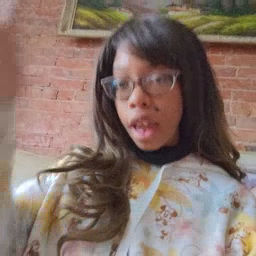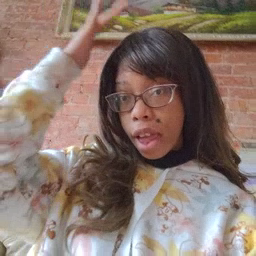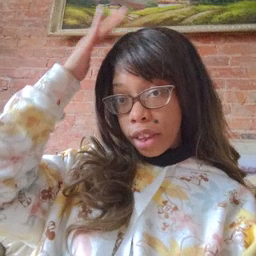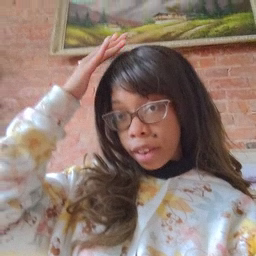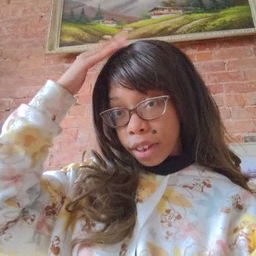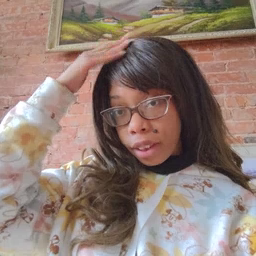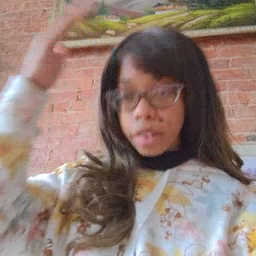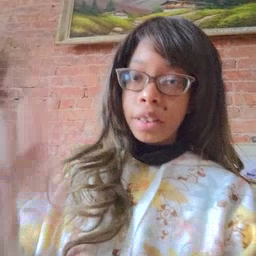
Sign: hat